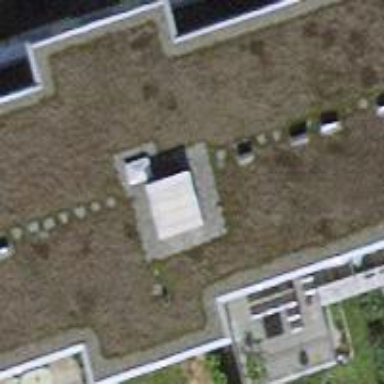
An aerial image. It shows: Flat-roofed apartment building.